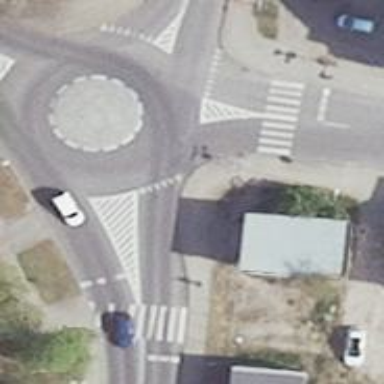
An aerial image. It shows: Tertiary road with asphalt surface leading to roundabout.